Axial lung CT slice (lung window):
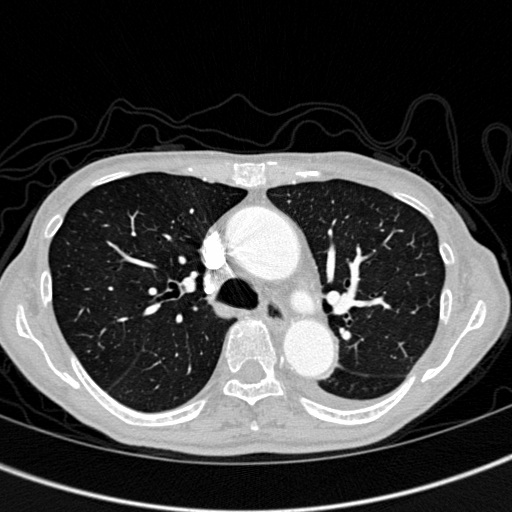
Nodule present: no